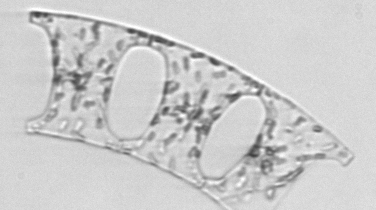
Label: Eucampia